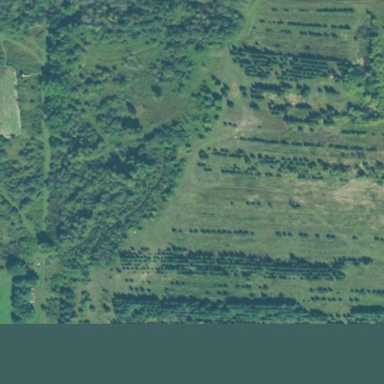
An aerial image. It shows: Plant nursery with trees.